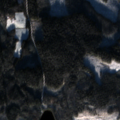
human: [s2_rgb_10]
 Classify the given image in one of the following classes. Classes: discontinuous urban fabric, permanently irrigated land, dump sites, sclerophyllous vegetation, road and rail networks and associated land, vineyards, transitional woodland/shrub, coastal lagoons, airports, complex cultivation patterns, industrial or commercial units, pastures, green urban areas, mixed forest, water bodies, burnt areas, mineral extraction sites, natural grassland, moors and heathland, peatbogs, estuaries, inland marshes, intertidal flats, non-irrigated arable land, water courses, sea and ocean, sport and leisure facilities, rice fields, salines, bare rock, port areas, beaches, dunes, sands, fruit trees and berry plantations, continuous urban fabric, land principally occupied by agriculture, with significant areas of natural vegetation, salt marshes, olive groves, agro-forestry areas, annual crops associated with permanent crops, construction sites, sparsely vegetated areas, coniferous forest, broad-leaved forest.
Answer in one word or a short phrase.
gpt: coniferous forest, mixed forest, transitional woodland/shrub